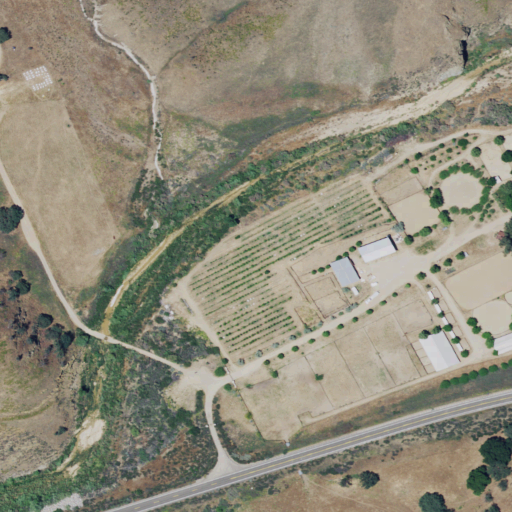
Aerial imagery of valley in California named Brown Canyon containing grassland, shrub, open development, low intensity development, medium intensity development, and mixed forest